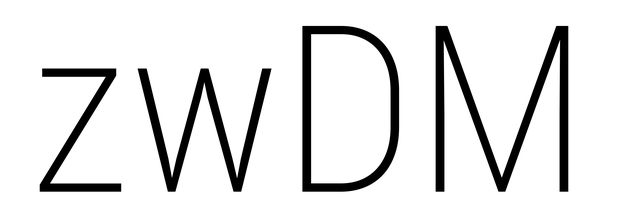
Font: Roboto_Condensed_ExtraLight